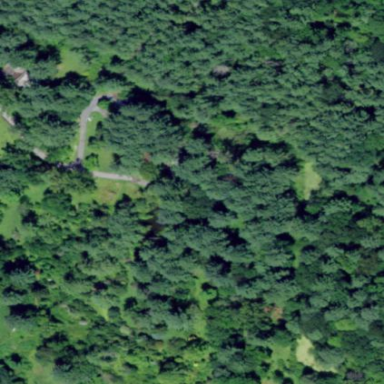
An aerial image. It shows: Botanical garden surrounded by forest land.